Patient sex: F
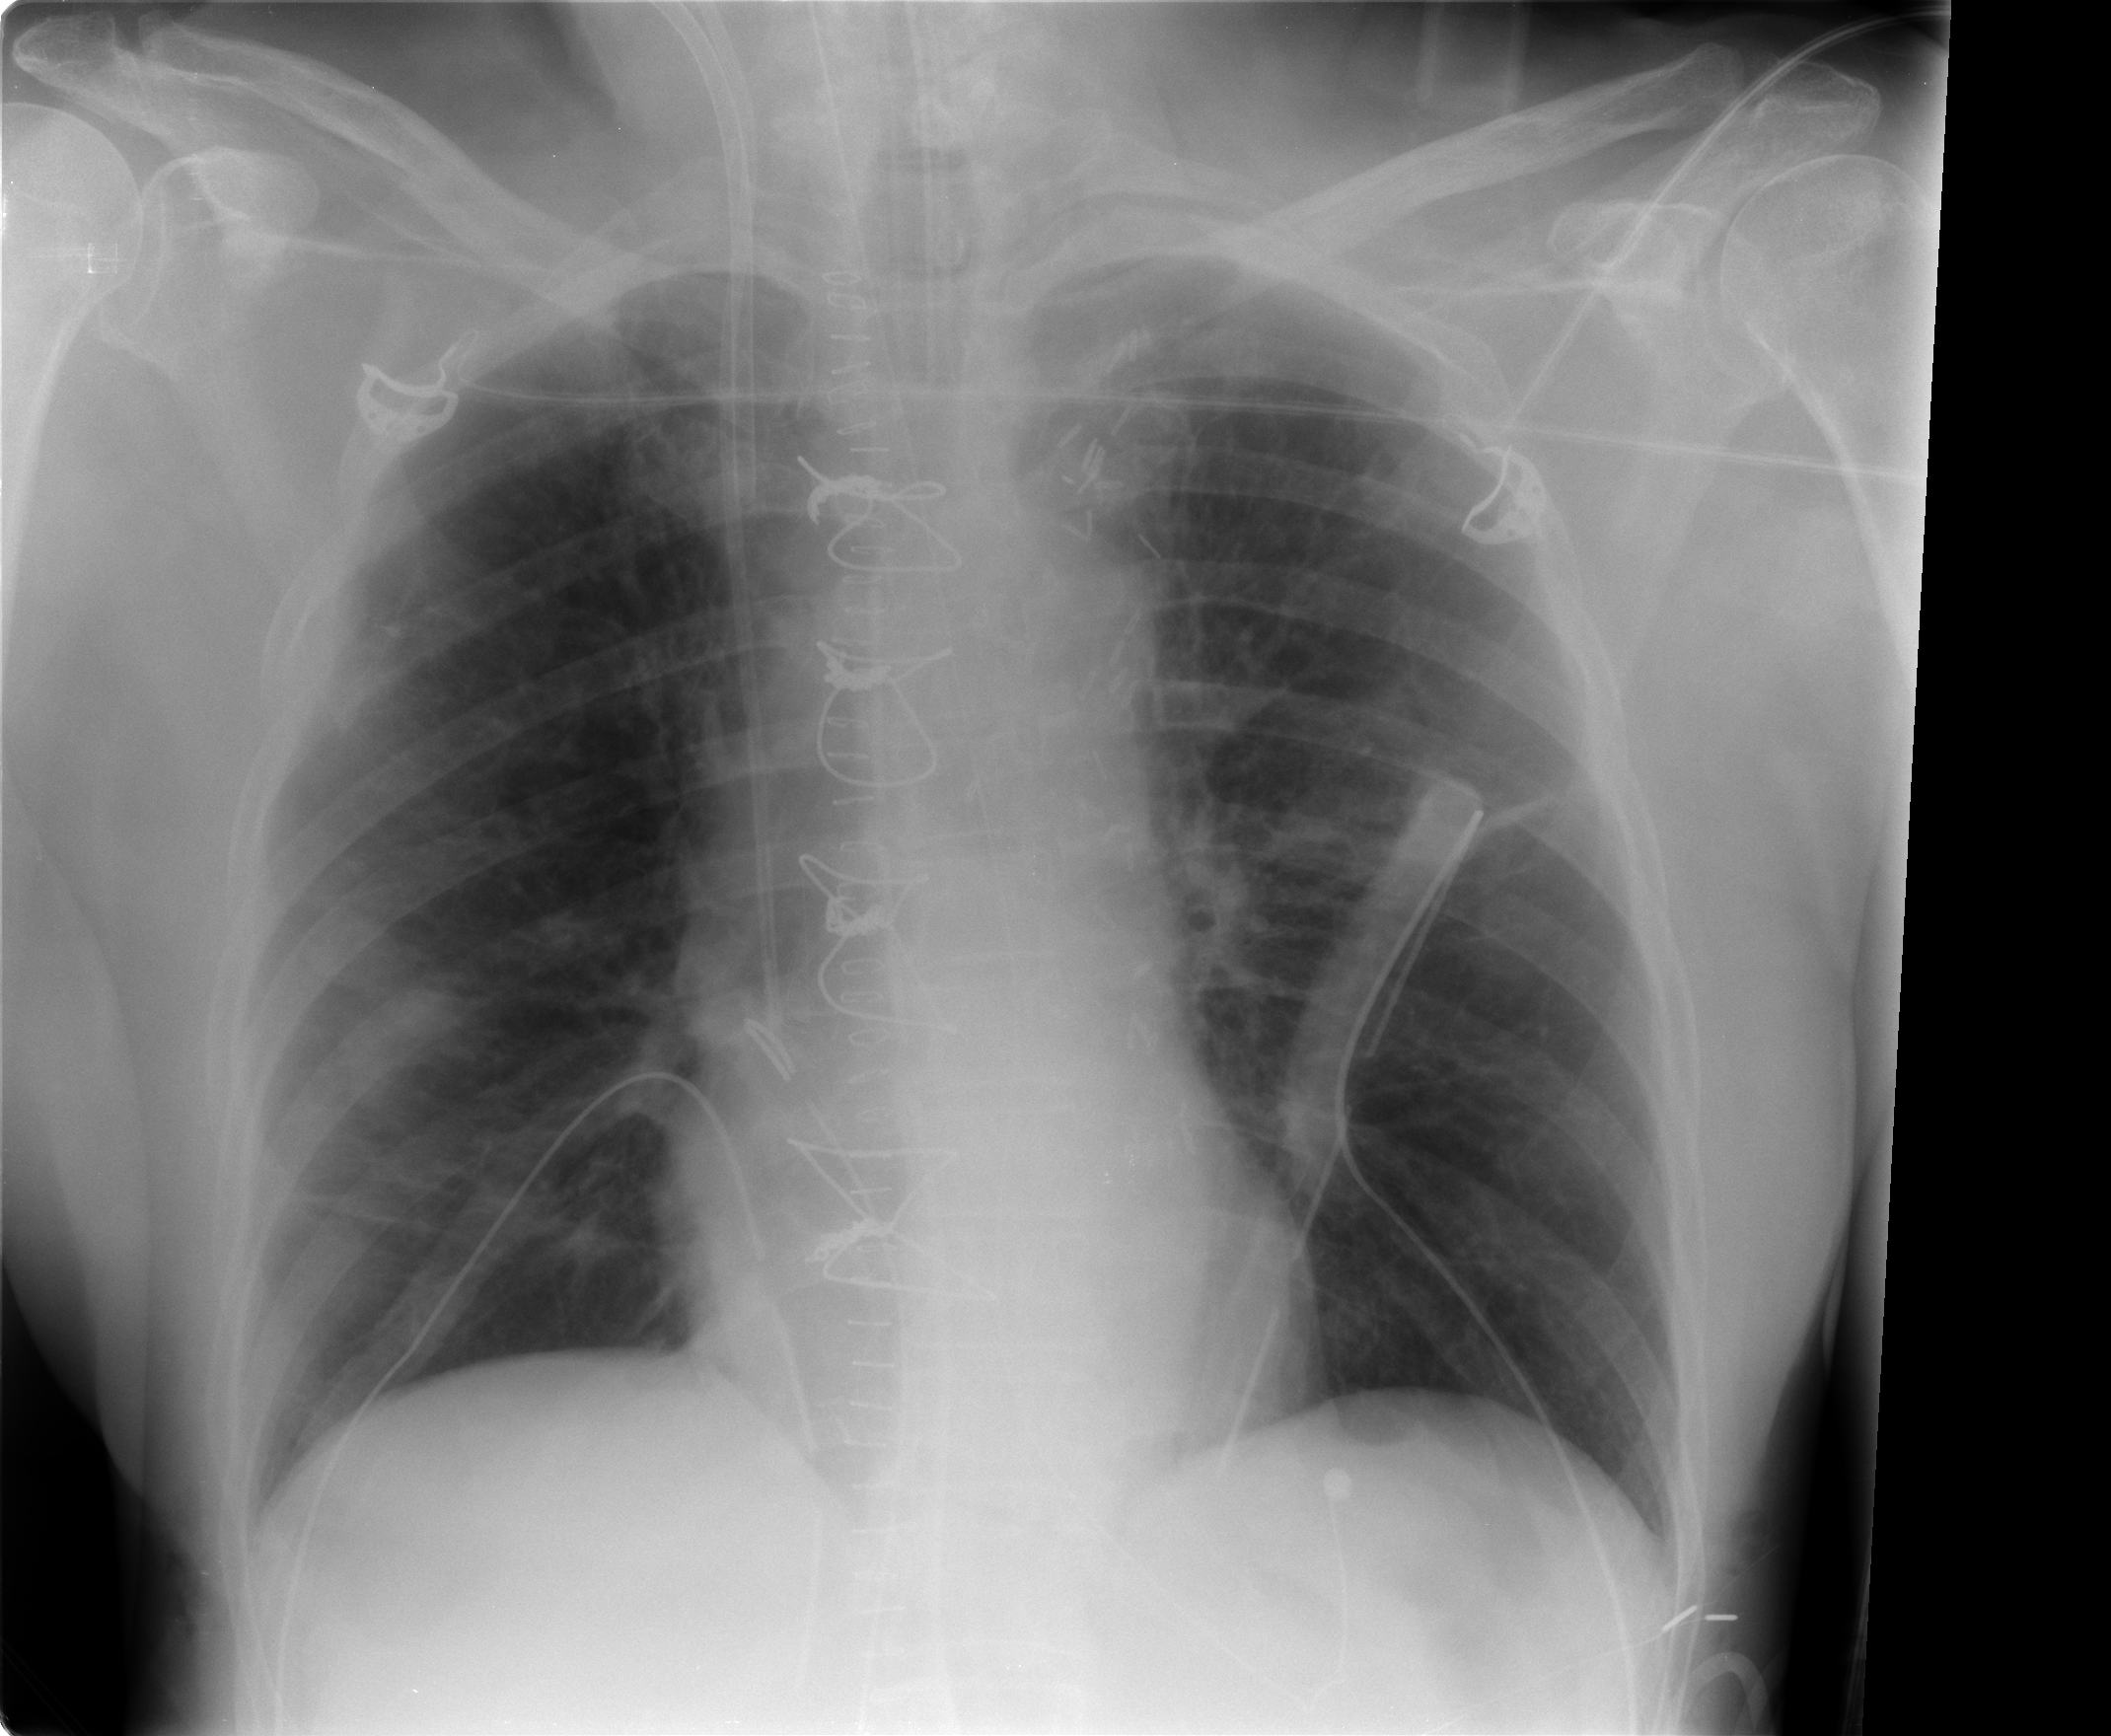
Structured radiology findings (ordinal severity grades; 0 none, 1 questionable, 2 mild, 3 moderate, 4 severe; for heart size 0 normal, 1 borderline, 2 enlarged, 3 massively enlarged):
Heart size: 0
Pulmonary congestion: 0
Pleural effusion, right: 0
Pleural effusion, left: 0
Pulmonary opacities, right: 0
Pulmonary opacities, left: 0
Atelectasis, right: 1
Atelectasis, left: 0